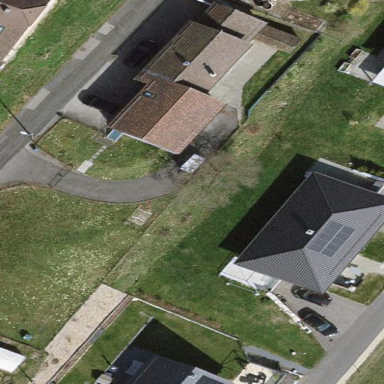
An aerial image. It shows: Simple and straightforward house.